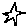
Label: star